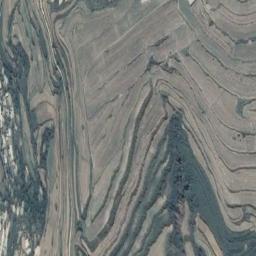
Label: terrace